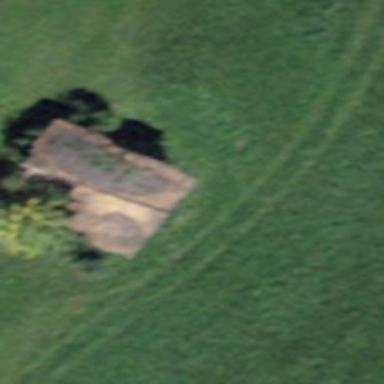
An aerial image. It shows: Barn.